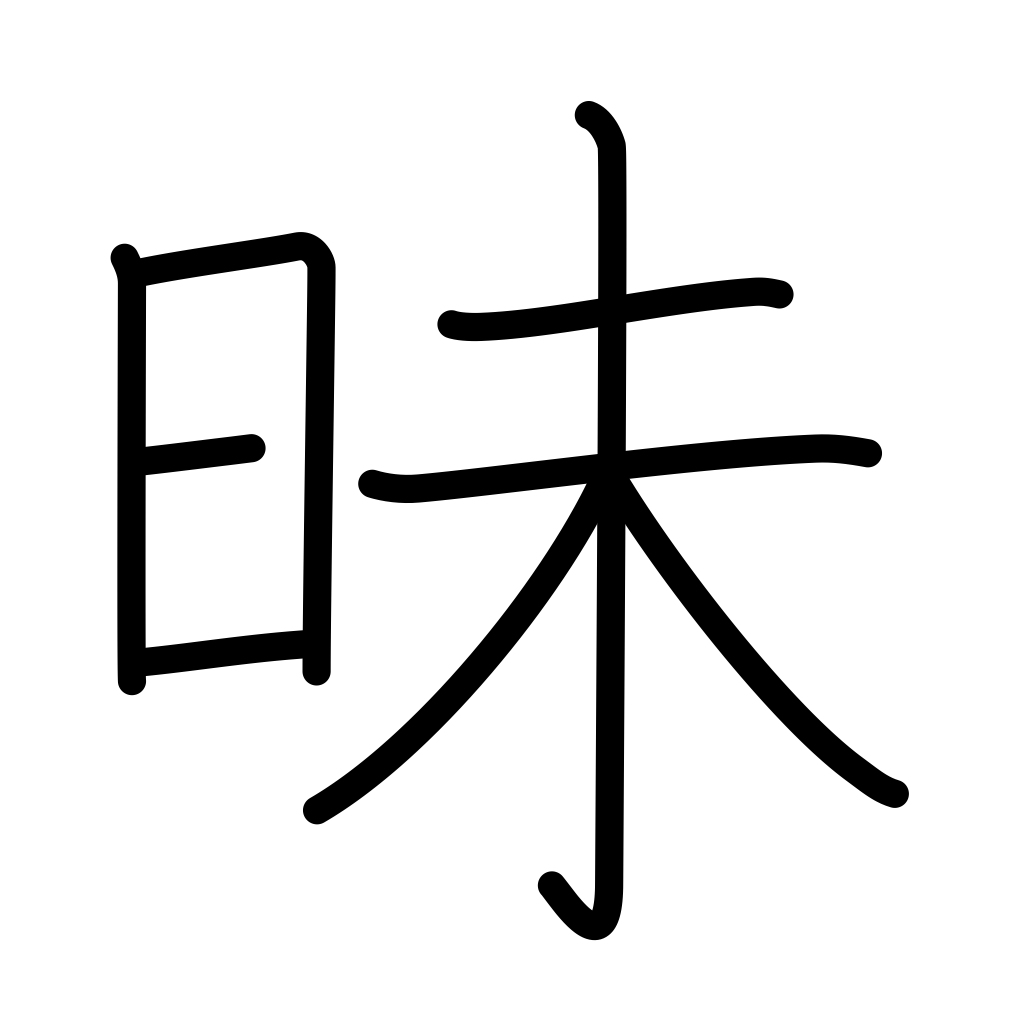
Meaning: dark, foolish